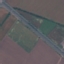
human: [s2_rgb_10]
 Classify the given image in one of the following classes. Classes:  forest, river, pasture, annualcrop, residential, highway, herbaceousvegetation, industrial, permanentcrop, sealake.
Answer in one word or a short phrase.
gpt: Highway